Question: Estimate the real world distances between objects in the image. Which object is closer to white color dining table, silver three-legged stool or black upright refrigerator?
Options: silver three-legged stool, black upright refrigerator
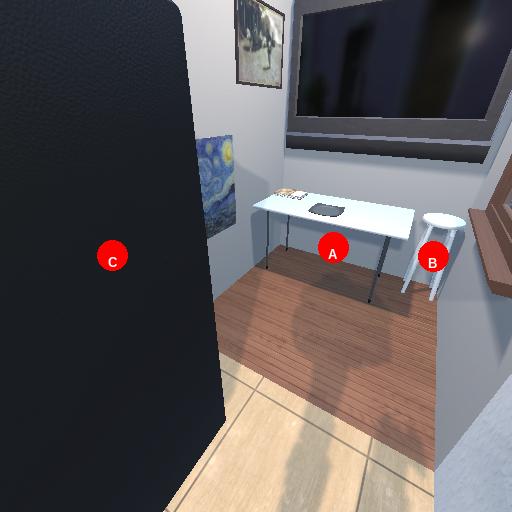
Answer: silver three-legged stool